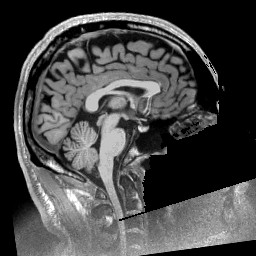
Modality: T1w
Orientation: sagittal
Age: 32
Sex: male